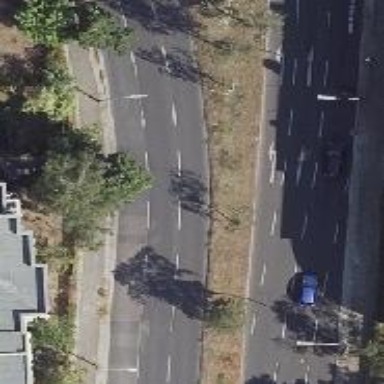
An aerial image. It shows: Secondary road with asphalt surface and lane markings. There are parallel parking lanes on the right side of the road.